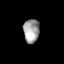
Tissue: skin
Cell type: Epithelial cells
Senescence score: 0.2547
Nuclear area (px): 370
Mean DAPI intensity: 159.927